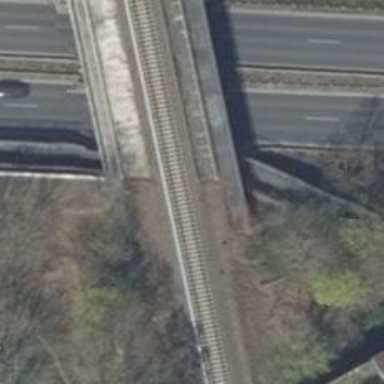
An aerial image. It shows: Bridge with contact line electrification.